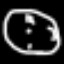
Label: clock